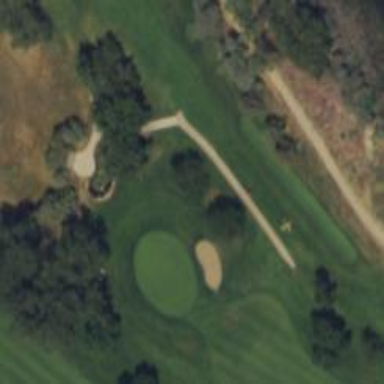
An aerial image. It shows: Path designated as golf cart path. It is specifically intended for golf carts.